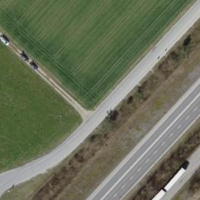
EUNIS habitat code: 52
Species observed at this site:
Ruspolia nitidula